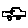
Label: car